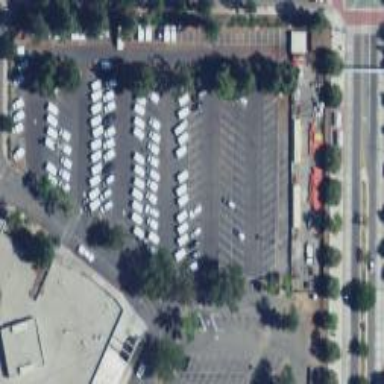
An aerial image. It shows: Events venue with asphalt parking surface.